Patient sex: M
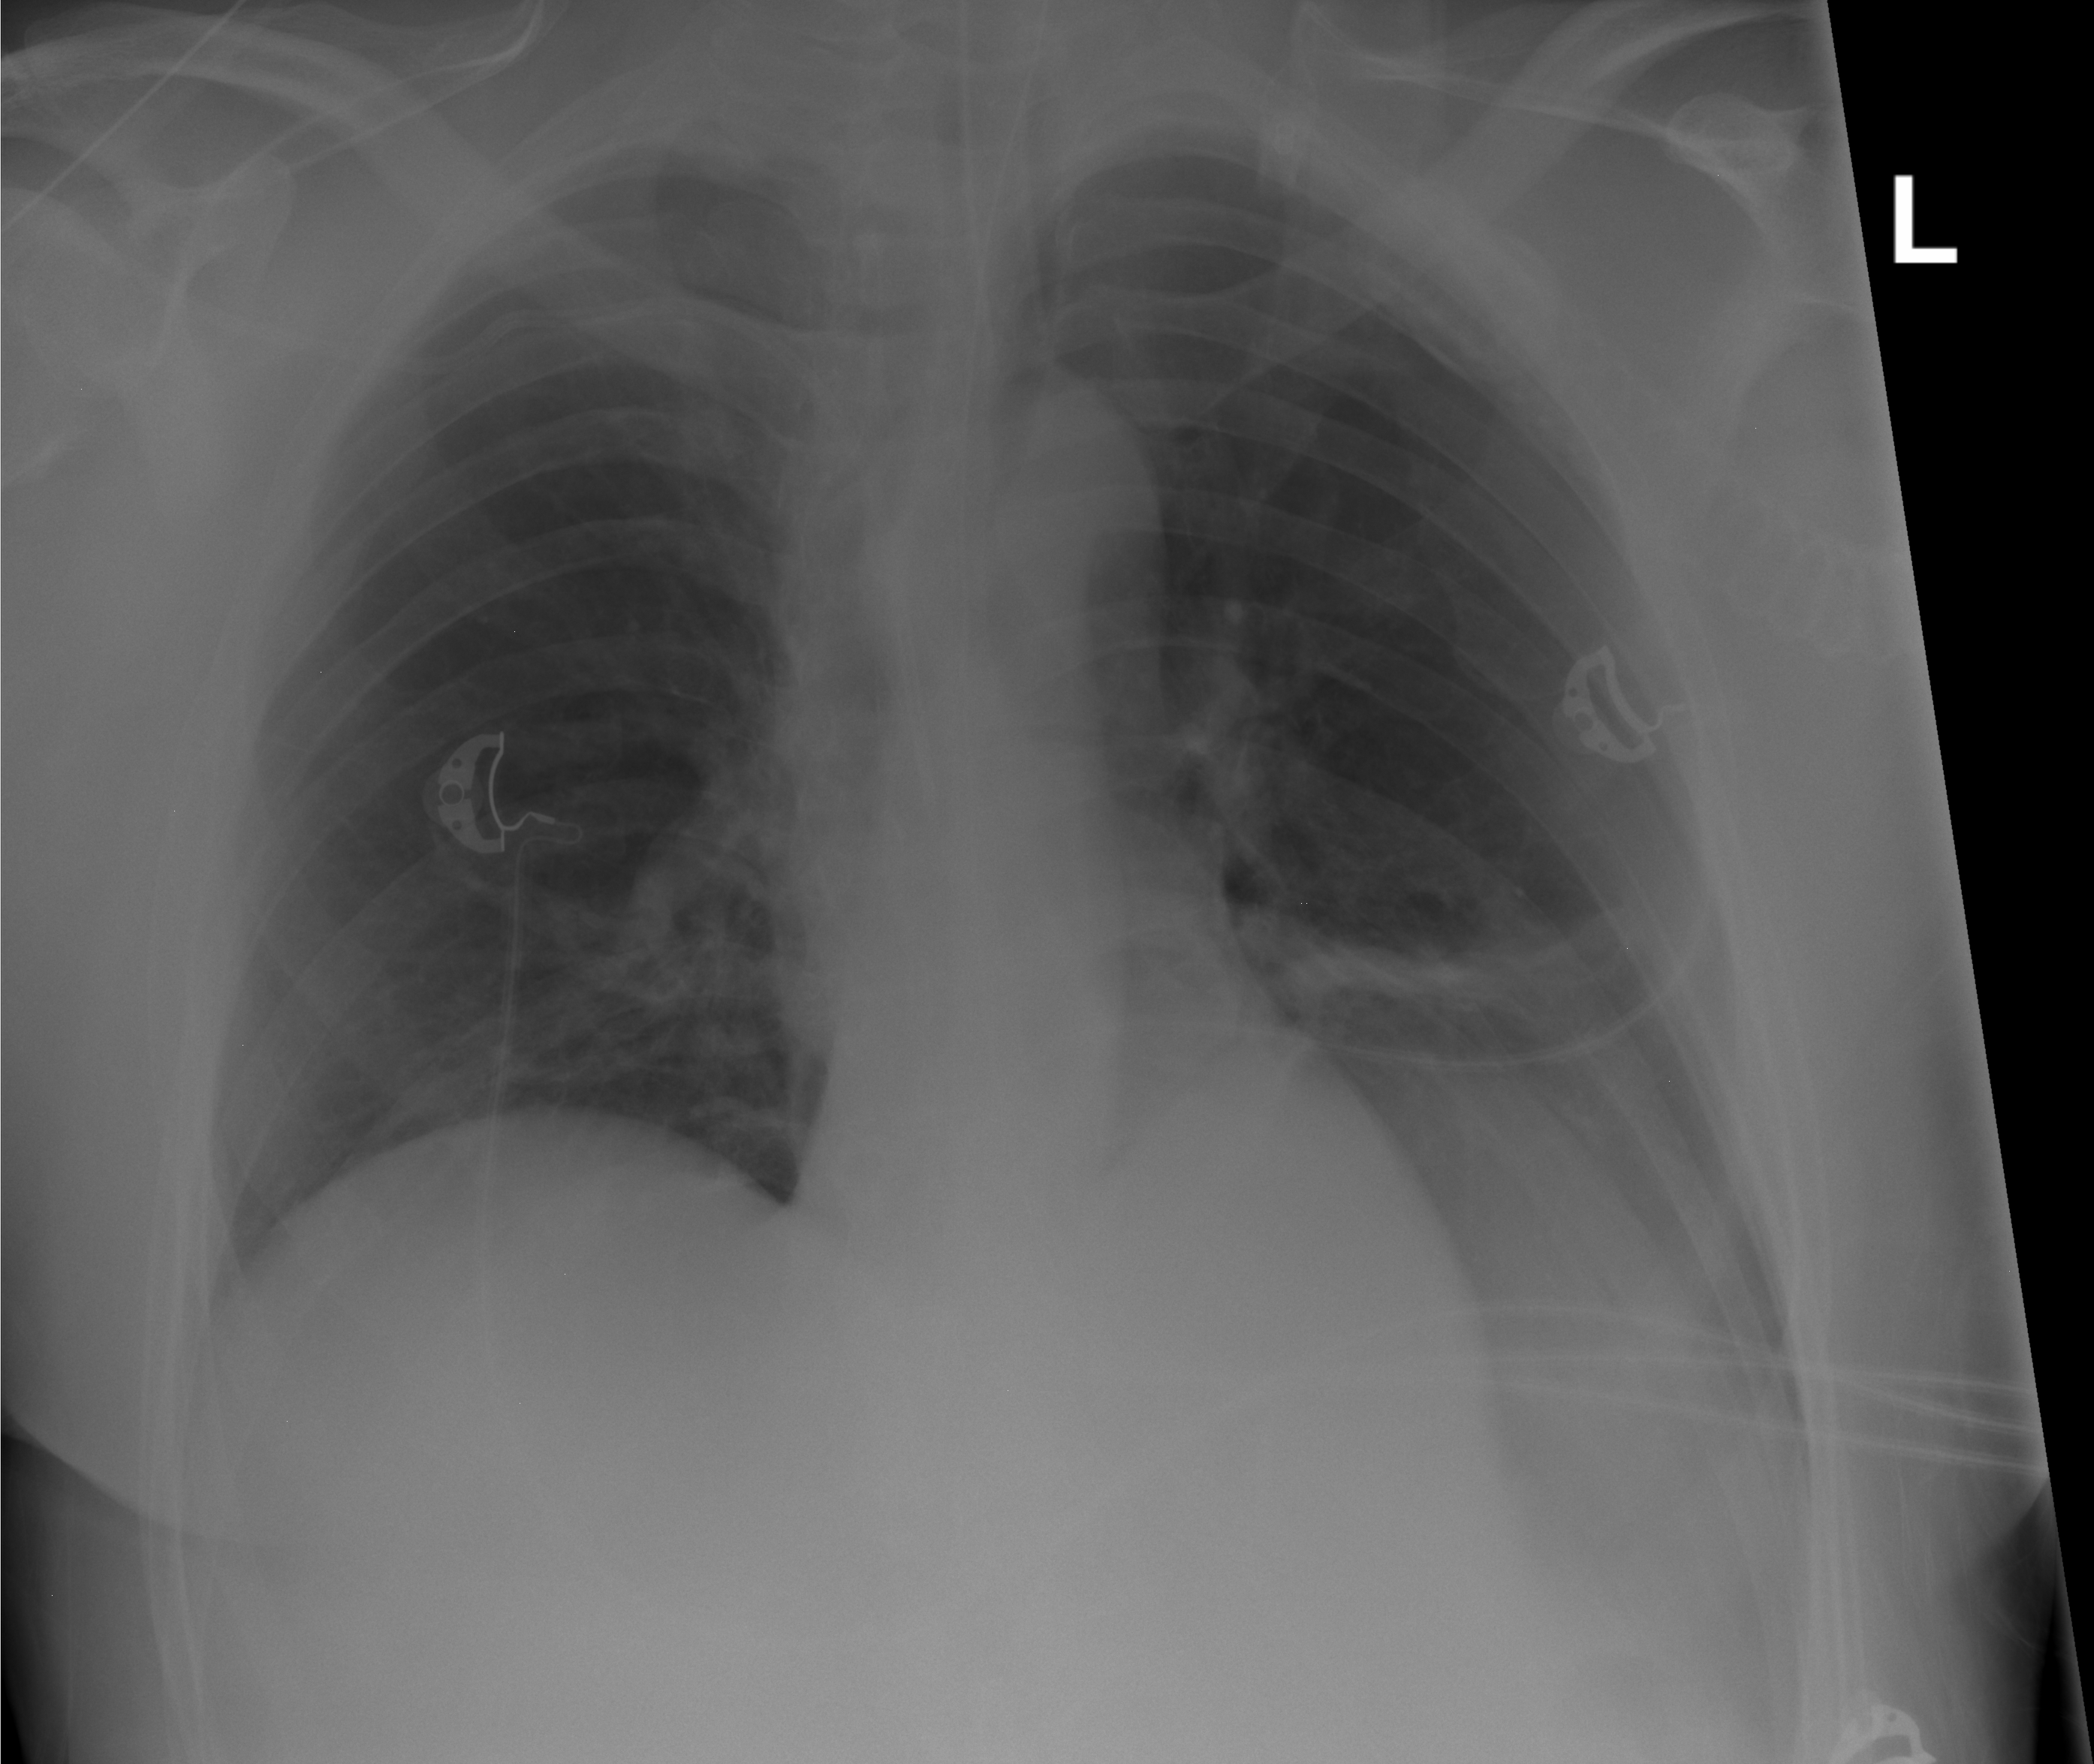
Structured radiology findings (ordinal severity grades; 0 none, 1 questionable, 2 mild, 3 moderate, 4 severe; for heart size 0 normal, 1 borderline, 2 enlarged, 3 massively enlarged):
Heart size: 0
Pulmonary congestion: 0
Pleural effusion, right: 0
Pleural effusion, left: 0
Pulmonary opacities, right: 1
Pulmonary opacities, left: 1
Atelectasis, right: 0
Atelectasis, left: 2